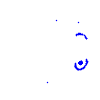
Particle: pion